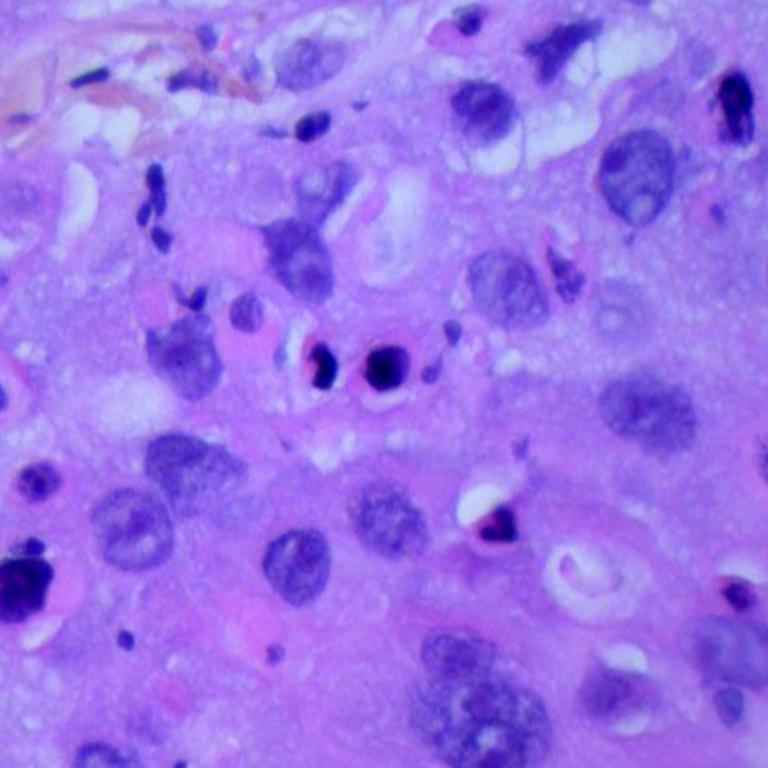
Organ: lung
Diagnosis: squamous carcinomas